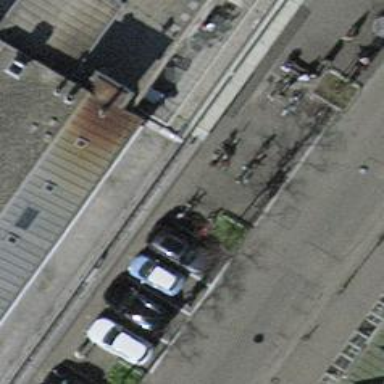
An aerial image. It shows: Bicycle parking area with stands.